Question: I'm using simple_form with twitter bootstrap on Rails.
Everything works great, except when showing live validations in a form-inline class. My code for the form is:
'''
<%= simple_form_for @message,
url: mailing_list_path,
html: { class: "form-inline" },
method: :post,
validate: true do |f| %>
<%= f.input_field :email_address, label: false %>
<%= f.submit "Submit" %>
<% end %>
'''
This shows the error message properly (e.g. "is invalid"), but if I click off the input and then back on again, it adds another message (e.g. it would say "is invalid is invalid"). For example, two sequential invalid entries and then a blank entry would give:

Is there any way to have simple_form remove the existing error message before adding a new one?
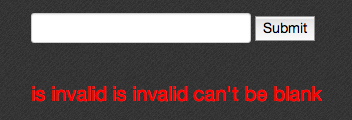
Answer: I solved this using some ghetto js, but would still like to know if the functionality I mentioned above is built in. The divs are still there, they're just hidden instead of all showing together. Would be great to have them actually removed by the form validation...
'''
$('input.email-address-input').on 'keyup', () ->
$(this).parent('form').siblings('.help-inline').hide()
'''